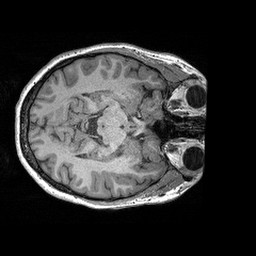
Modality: T1w
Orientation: axial
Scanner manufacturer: siemens
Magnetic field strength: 3 T
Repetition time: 2.3 s
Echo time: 0.00298 s